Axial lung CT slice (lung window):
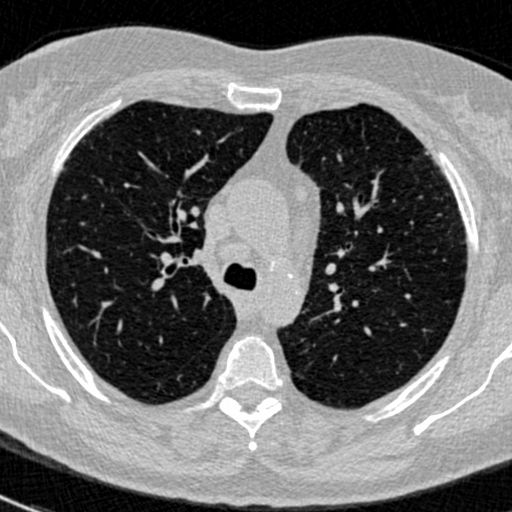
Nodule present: no